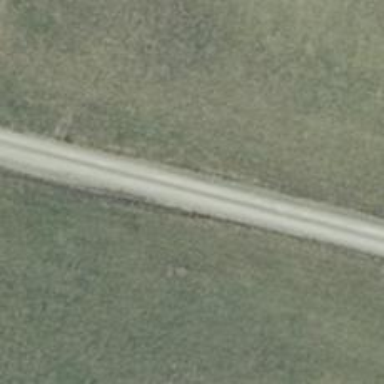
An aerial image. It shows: Track road with grade3 tracktype.